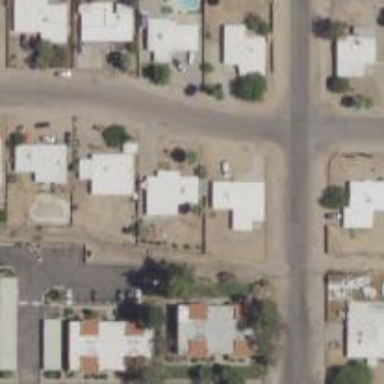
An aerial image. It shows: Alley classified as service road.